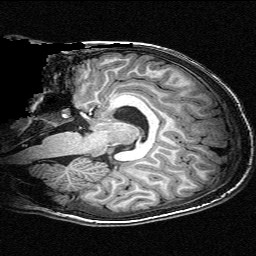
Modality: T1w
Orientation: sagittal
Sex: male